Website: home-depot
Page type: customer-info-address
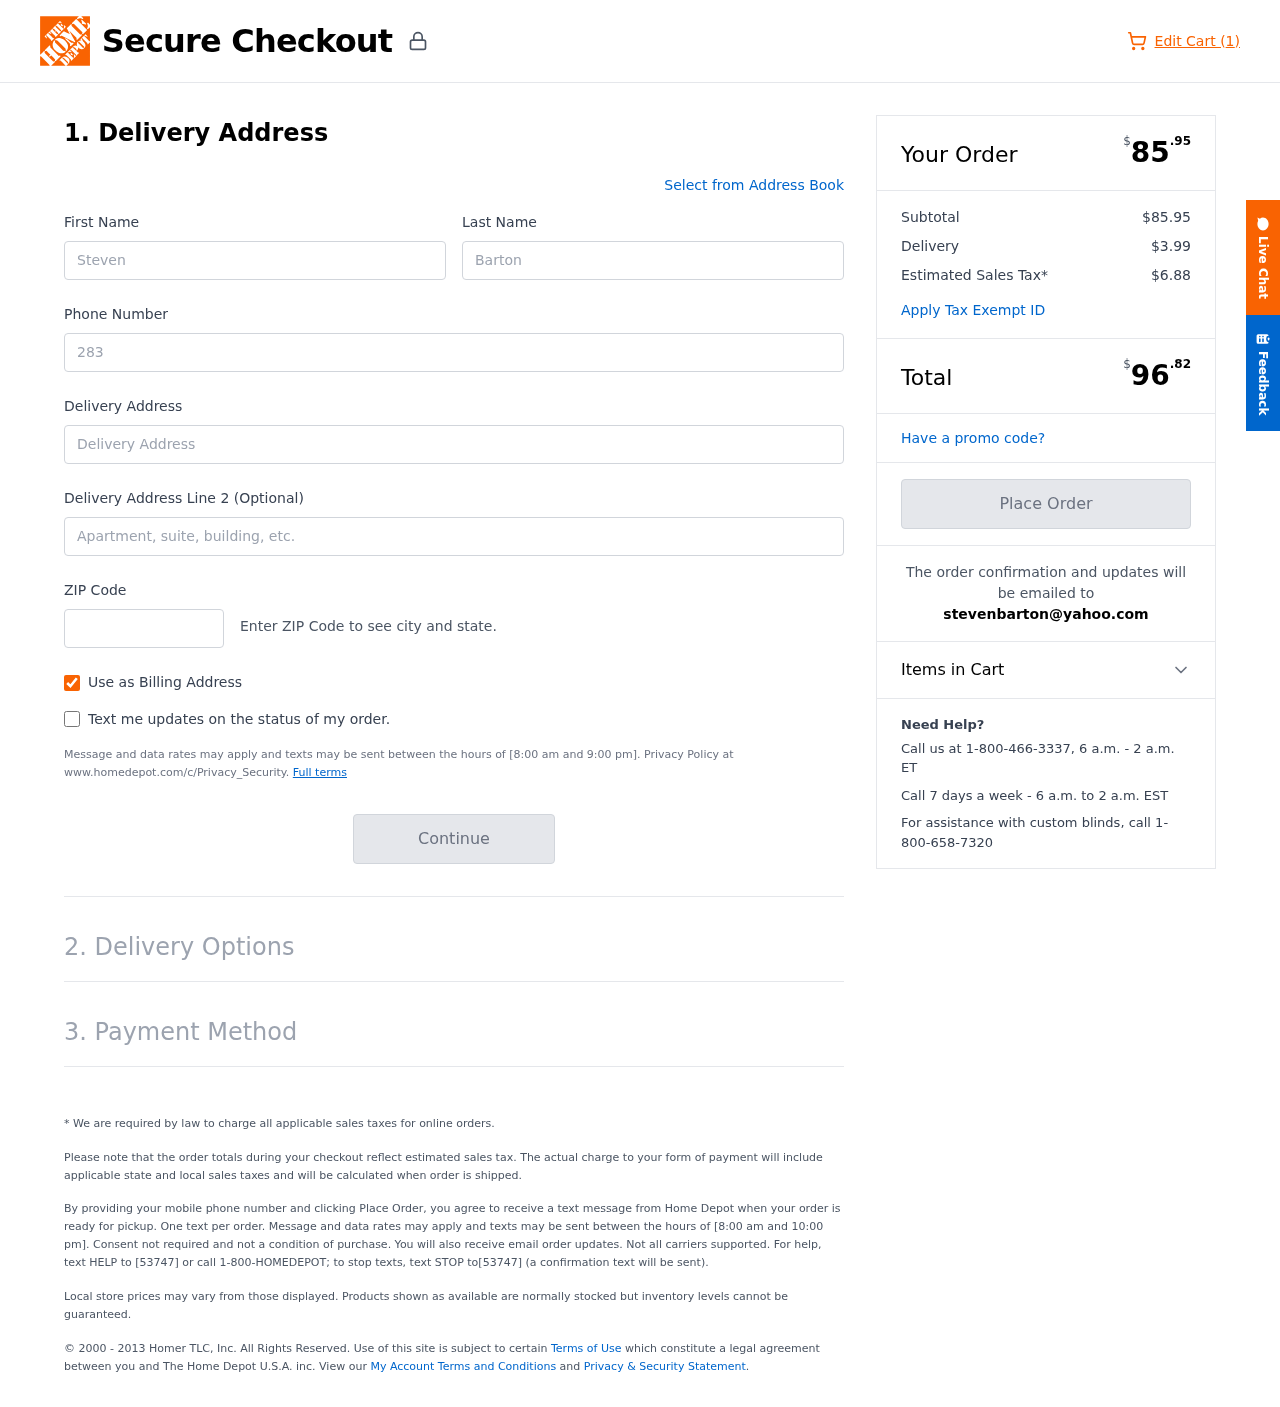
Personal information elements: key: PII_EMAIL
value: stevenbarton@yahoo.com
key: PII_FIRSTNAME
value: Steven
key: PII_LASTNAME
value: Barton
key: PII_PHONE
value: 2838906233
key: PII_POSTCODE
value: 43845
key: PII_STREET
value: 39328 Debra Course
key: PII_STREET2
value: Apt. 243
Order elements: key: ORDER_NUM_ITEMS
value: Edit Cart (1)
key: ORDER_SUBTOTAL_HEADER
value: $85.95
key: ORDER_SUBTOTAL
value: $85.95
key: ORDER_SHIPPING_COST
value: $3.99
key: ORDER_TAX
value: $6.88
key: ORDER_TOTAL2
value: $96.82